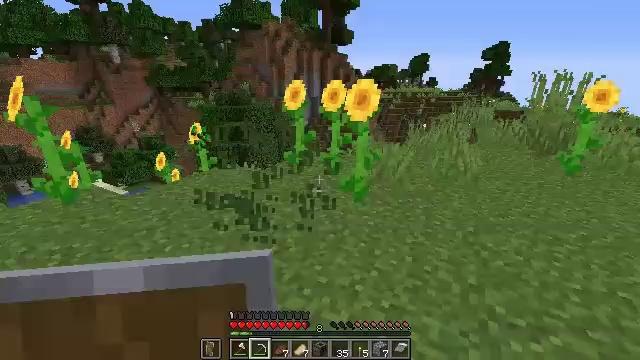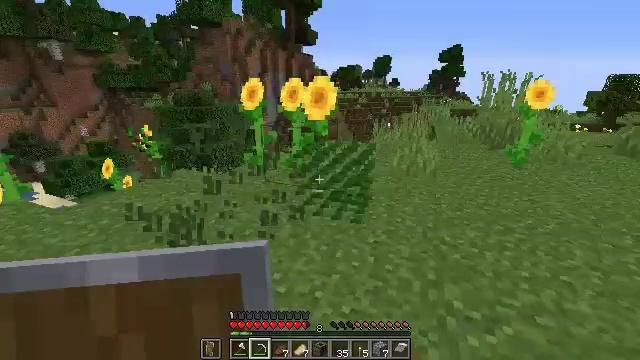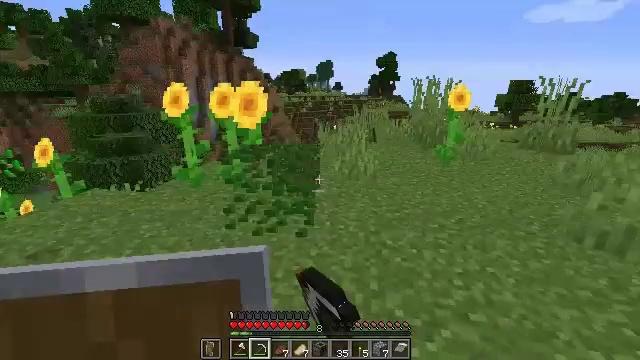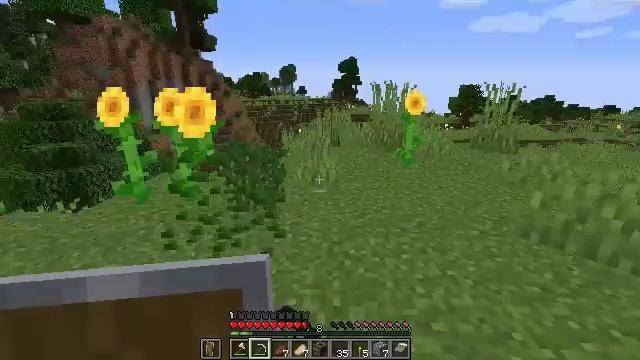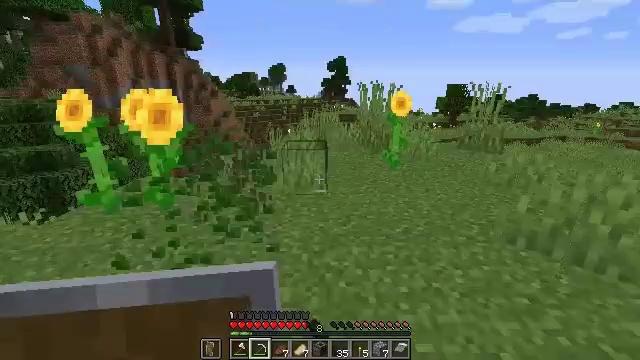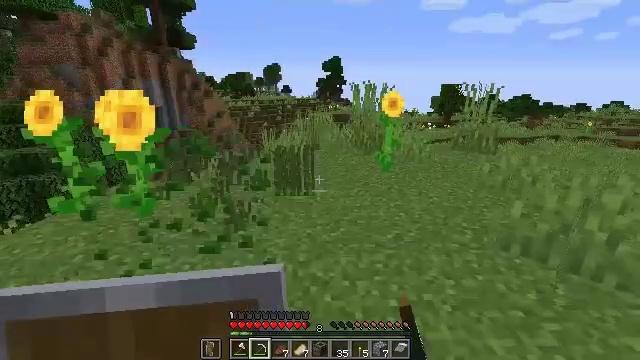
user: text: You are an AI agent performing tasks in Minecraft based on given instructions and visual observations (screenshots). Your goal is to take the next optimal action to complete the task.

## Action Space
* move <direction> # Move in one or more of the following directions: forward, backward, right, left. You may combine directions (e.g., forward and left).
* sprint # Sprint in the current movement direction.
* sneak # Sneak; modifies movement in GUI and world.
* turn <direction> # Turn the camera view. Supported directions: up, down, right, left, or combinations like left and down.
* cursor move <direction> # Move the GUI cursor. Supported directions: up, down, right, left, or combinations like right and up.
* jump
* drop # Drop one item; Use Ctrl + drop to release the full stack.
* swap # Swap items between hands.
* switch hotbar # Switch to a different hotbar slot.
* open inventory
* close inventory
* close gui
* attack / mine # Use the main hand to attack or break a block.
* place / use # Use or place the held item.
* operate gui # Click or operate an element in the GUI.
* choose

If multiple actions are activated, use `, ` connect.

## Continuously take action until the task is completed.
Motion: motion action
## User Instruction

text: Gather a tall sunflower.
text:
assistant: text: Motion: move forward and move right, turn right, attack / mine
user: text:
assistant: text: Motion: move forward and move right, turn right and up, attack / mine
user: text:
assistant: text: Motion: move forward and move right, turn right, attack / mine
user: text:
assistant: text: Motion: move forward and move right, turn right, attack / mine
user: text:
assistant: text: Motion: move forward and move right, attack / mine
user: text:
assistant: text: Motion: attack / mine